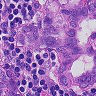
Metastatic tissue present: yes